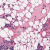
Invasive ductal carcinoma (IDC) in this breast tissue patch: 0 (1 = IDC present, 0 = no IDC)